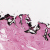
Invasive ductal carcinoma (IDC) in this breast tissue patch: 0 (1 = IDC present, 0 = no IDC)